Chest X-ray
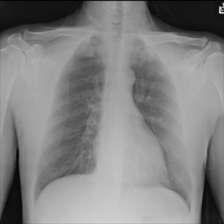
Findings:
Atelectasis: negative
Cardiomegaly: negative
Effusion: negative
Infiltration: negative
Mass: negative
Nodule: negative
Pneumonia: negative
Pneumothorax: negative
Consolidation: negative
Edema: negative
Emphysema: negative
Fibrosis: negative
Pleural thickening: negative
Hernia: negative